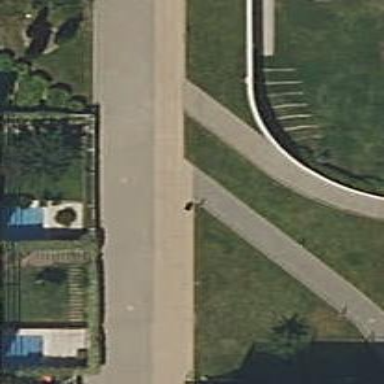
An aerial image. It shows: Paved footway.